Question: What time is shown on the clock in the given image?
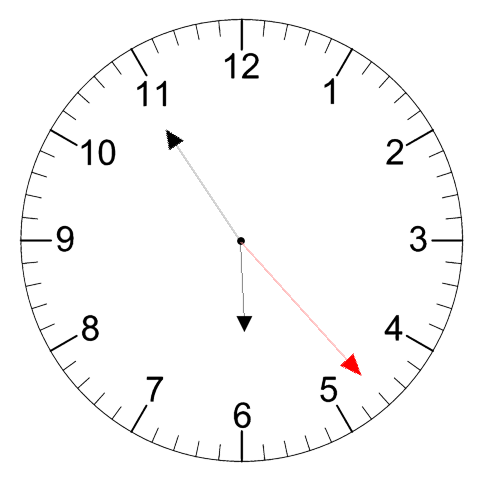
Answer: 05:54:23